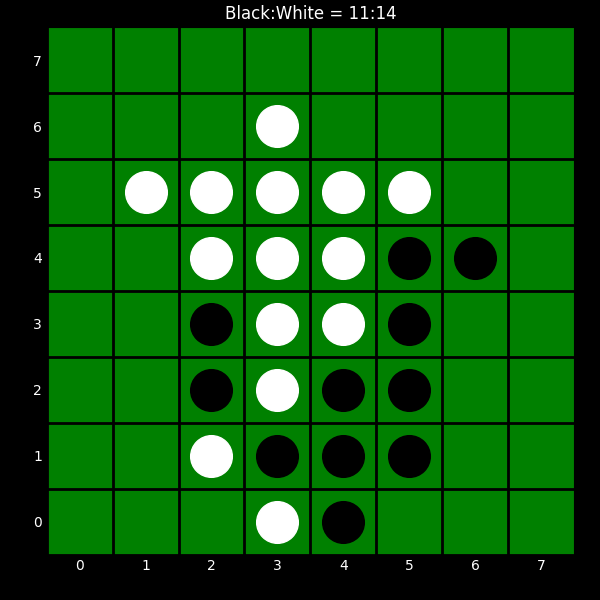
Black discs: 11
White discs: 14